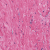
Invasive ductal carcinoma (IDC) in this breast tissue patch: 0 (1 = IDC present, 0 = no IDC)